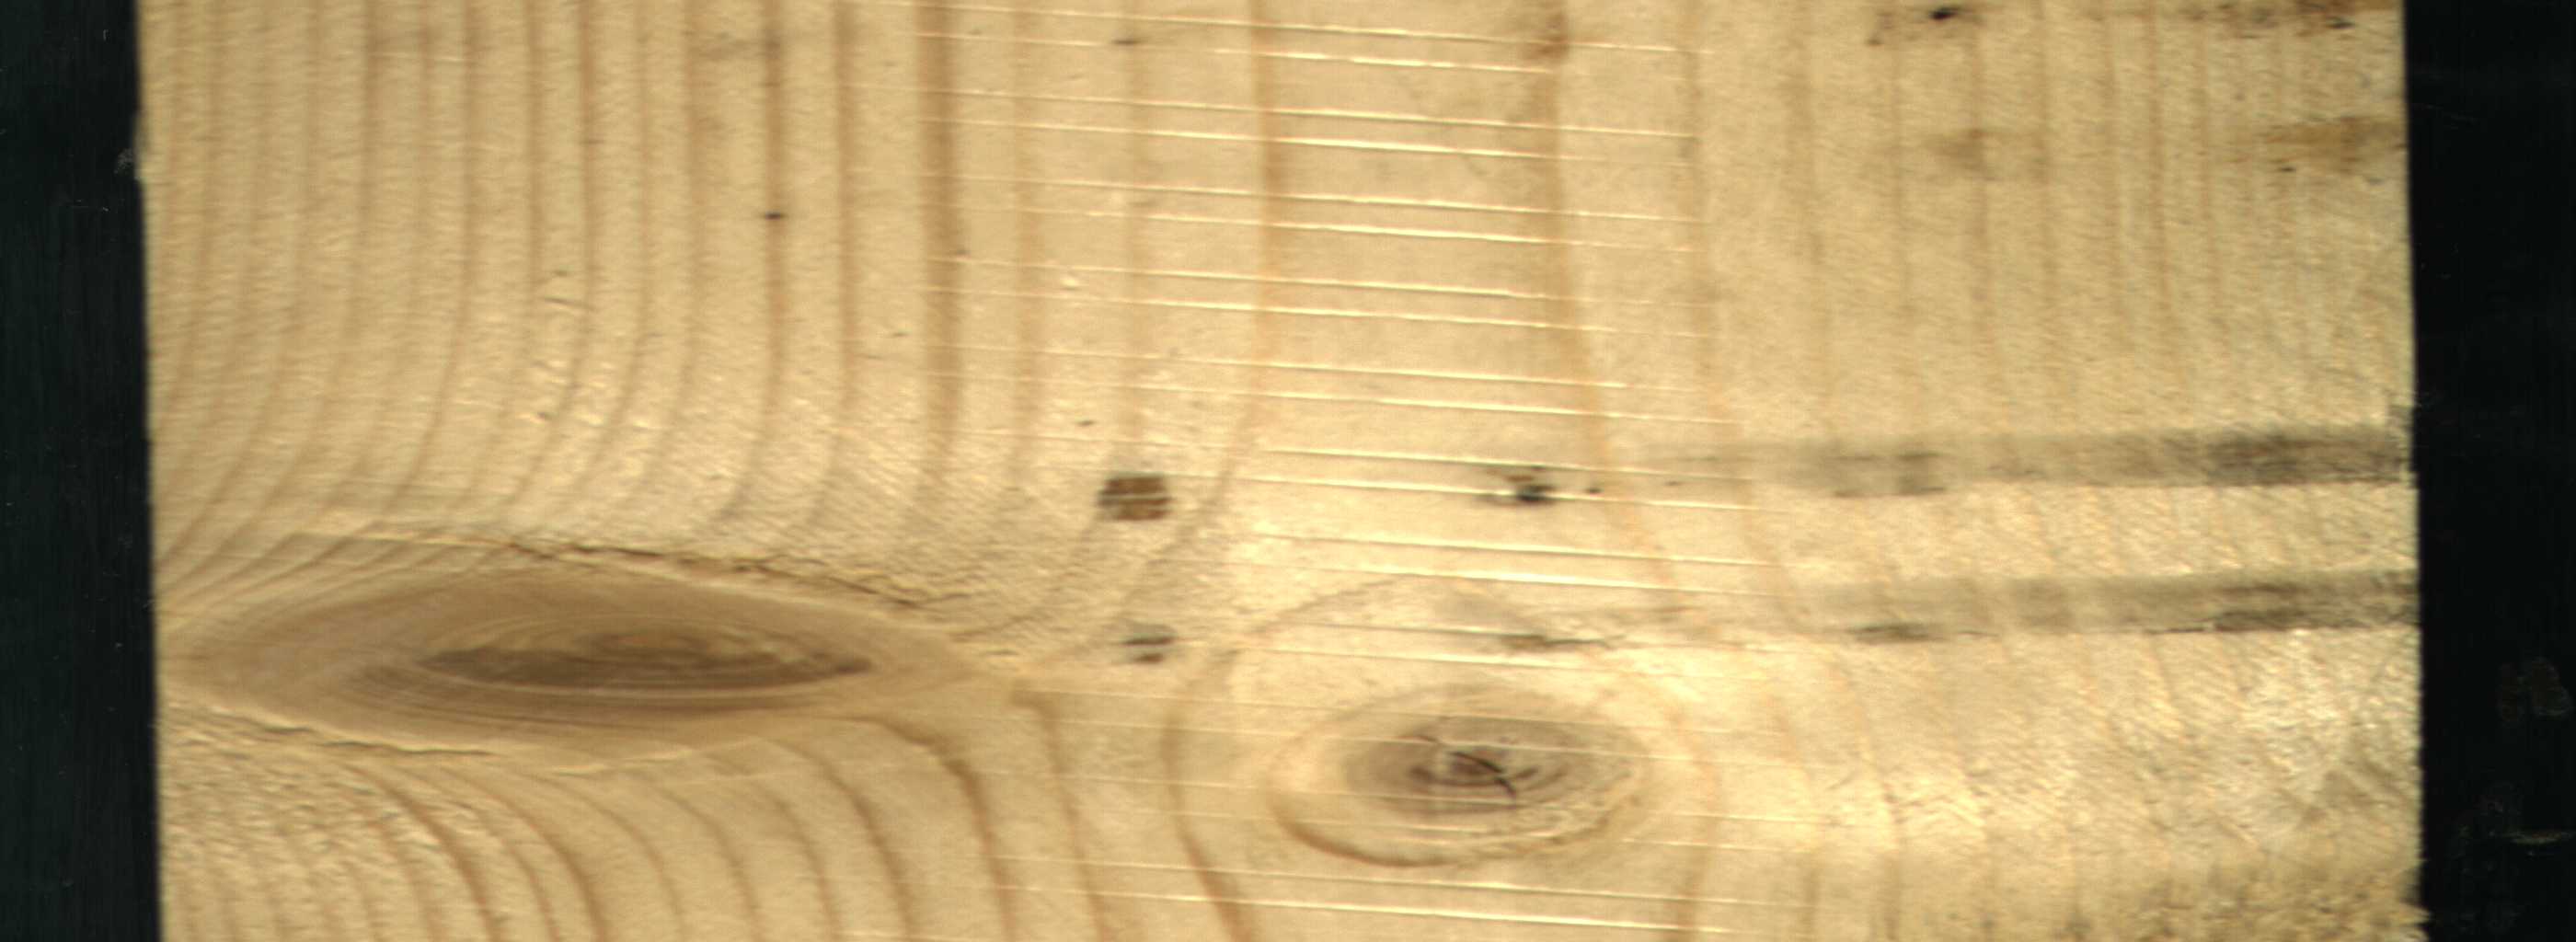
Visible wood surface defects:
resin
Dead_Knot
Live_Knot
Live_Knot